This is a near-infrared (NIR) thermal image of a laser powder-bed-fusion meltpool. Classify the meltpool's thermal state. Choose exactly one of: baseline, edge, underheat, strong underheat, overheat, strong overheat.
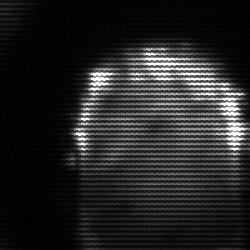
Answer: baseline